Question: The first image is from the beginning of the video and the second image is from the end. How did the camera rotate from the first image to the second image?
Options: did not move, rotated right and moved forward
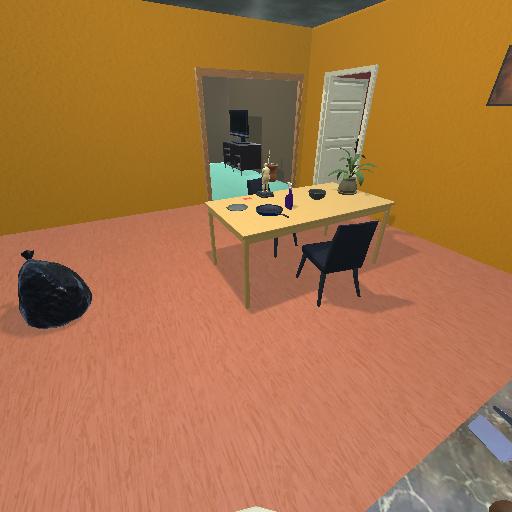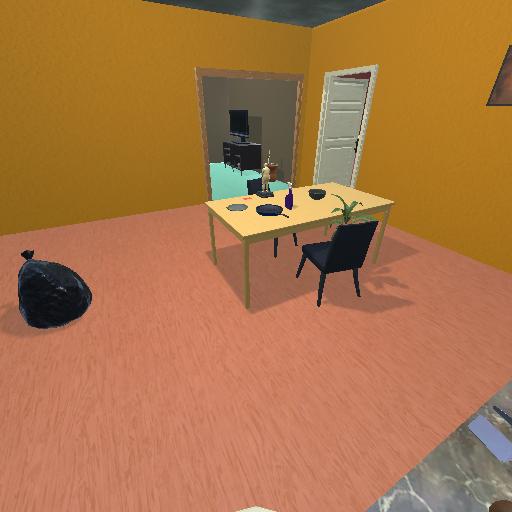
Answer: did not move